Question: I downloaded the <URL> and I wanted to try how it works on the Dev Alpha.
I created this config.xml
'''
<?xml version="1.0" encoding="UTF-8"?>
<widget xmlns="http://www.w3.org/ns/widgets"
xmlns:rim="http://www.blackberry.com/ns/widgets"
version="1.0.0.0" rim:header="JQKS">
<author href="http://www.dandandin.net/"
rim:copyright="Copyright 2012 Dandandin.net">Dandandin.net</author>
<name>JQ Kitchensink</name>
<description>An app to test jquery</description>
<icon src="img/generic_81_81_placeholder.png" />
<content src="index.html"/>
<feature id="blackberry.invoke" version="1.0.0"/>
</widget>
'''
and I placed it on /kitchensink
Then I packaged /kitchensink and loaded on my dev alpha, but I get this when I launch it:

I can press OK, but the application is frozen.
If I load it on my local webserver, and browse from the dev alpha it works, what's wrong?
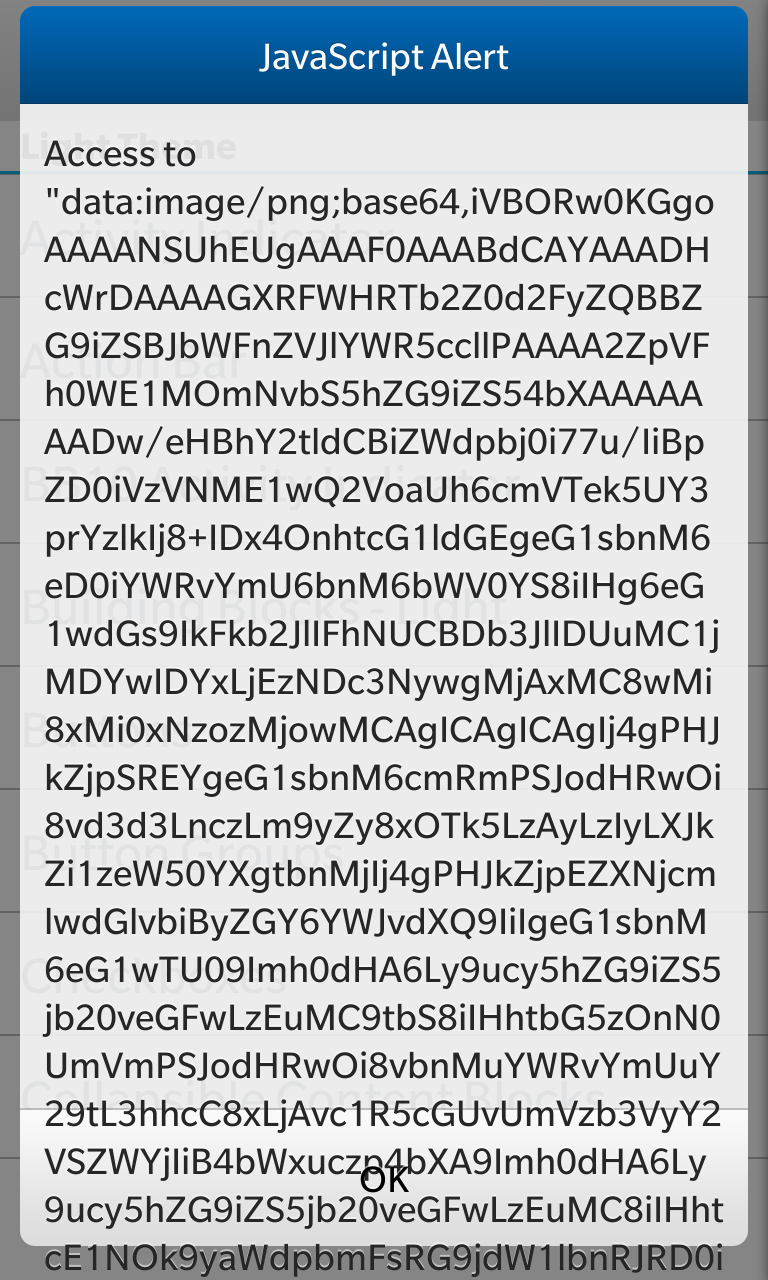
Answer: In order to make it work, you have to update to the latest 1.0.3.8 SDK.
I had 1.0.2 and it didn't work.